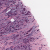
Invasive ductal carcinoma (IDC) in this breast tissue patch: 1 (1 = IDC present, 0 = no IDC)